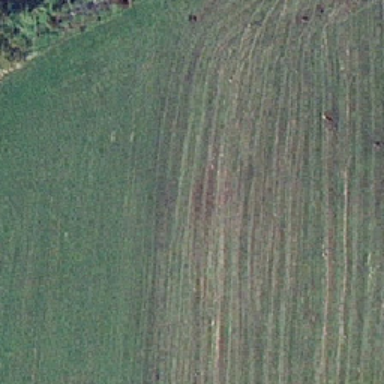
Many tall trees were planted around the pasture .